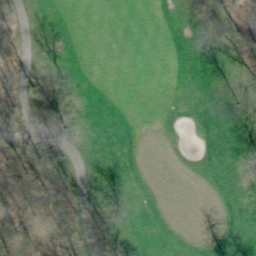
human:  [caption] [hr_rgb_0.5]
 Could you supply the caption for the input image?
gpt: A part of a golf course with green turfs and some bunkers and withered trees .

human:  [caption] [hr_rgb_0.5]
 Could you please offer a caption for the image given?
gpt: A part of a golf course with green turfs and some bunkers and withered trees .

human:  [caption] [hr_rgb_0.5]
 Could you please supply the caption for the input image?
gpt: There are turfs and some bunkers and withered trees in the golf course .

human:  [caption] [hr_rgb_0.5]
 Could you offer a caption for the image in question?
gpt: This is a part of a golf course with green turfs and some bunkers and trees .

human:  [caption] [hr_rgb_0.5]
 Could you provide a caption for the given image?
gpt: Green turfs and some bunkers and withered trees in the golf course .